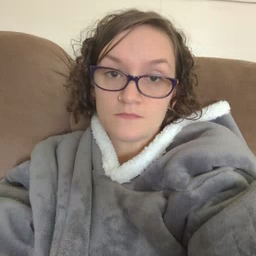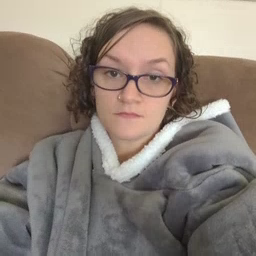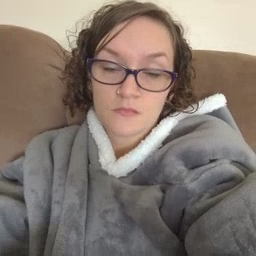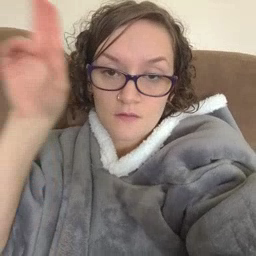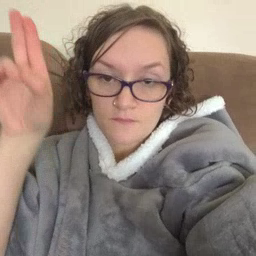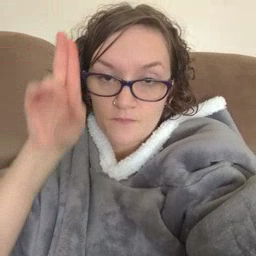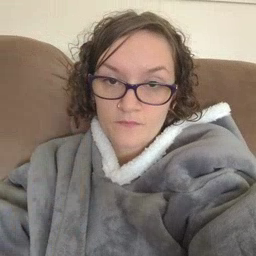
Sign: uncle